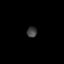
Tissue: prostate
Cell type: B cells
Senescence score: 0.7707
Nuclear area (px): 105
Mean DAPI intensity: 62.943